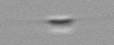
Label: Cylindrotheca_morphotype1